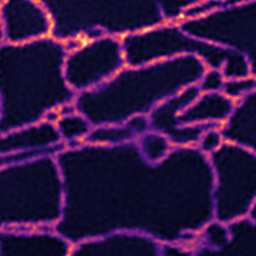
Label: Super-resolution ER image